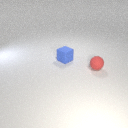
small blue rubber cube to the left of small red rubber sphere